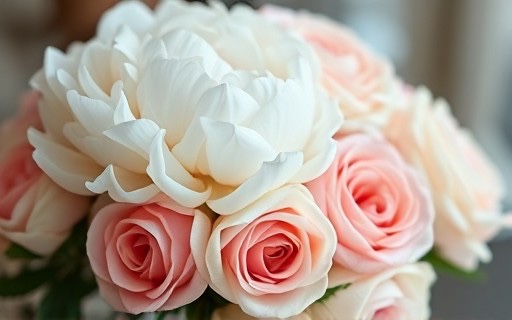
Category: Wedding